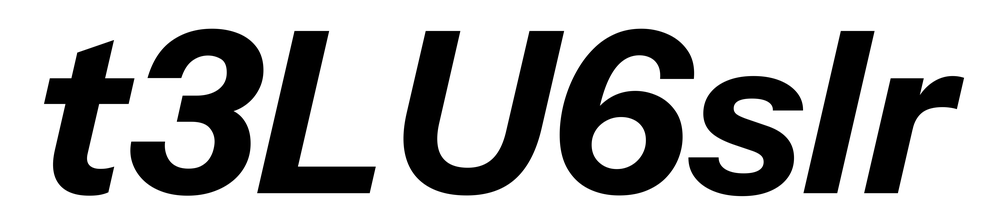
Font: InstrumentSans-Italic_Bold_Italic